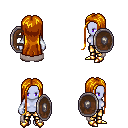
a pixel art fantasy rpg character, female body template, dark elf, purple skin, gray cape, gold greaves, dark blonde extra-long hairstyle, white cloth bracers, gold boots, shield, four views (front, back, left, right), 2x2 character sprite sheet, small pixel art, hard edges, no anti-aliasing